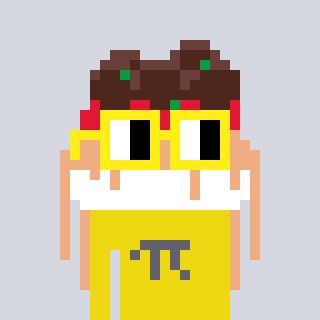
a pixel art character with square yellow glasses, a spaghetti-shaped head and a yellow-colored body on a cool background